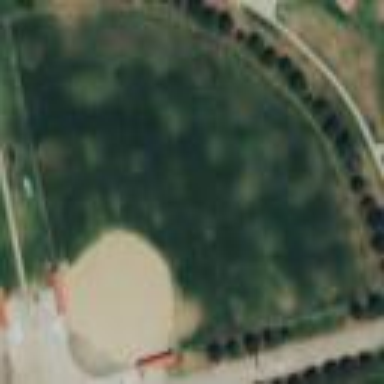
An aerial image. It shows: Baseball pitch for leisure land activities.